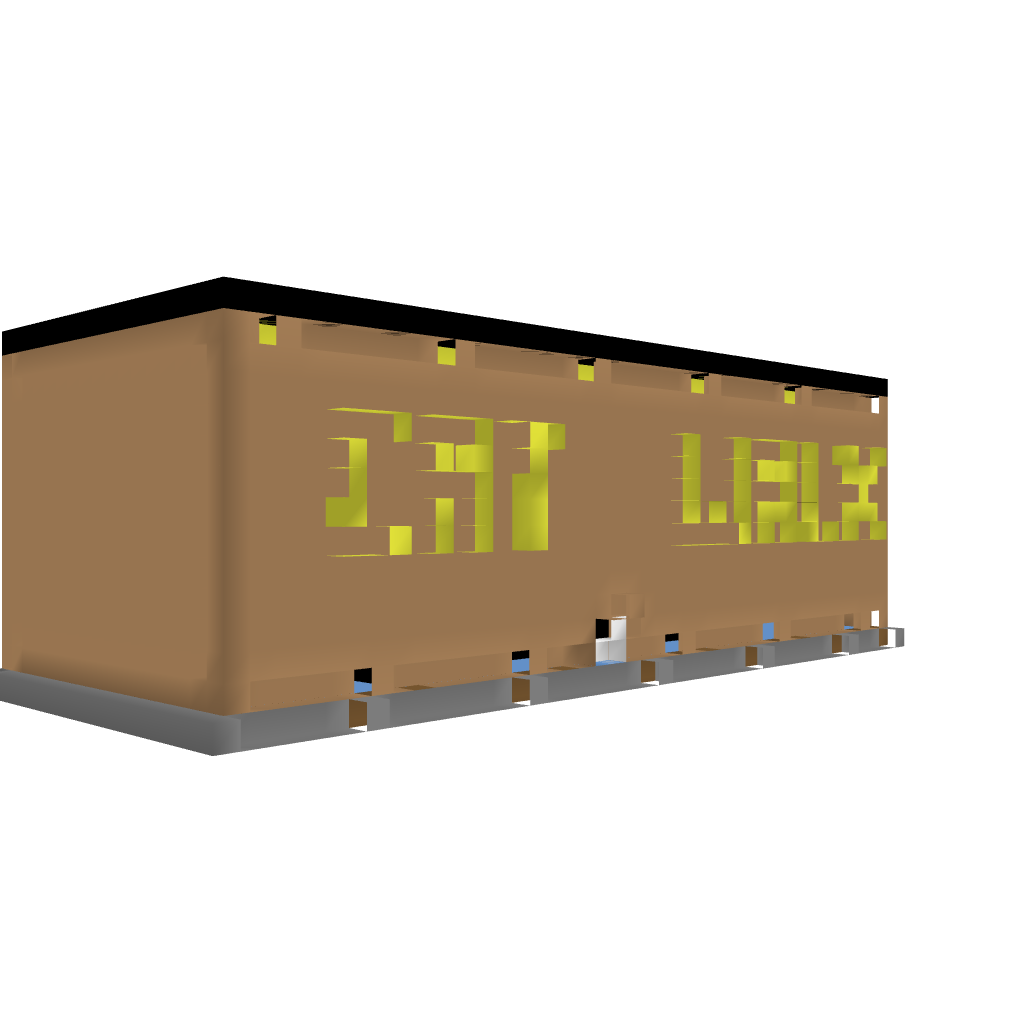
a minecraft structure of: The Cat Walk good quality